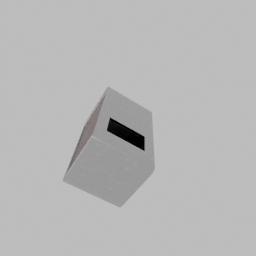
Label: tools